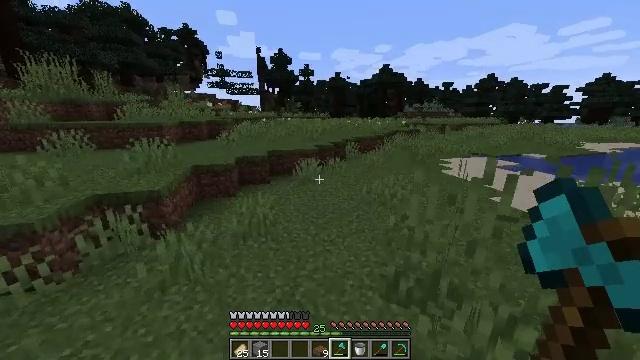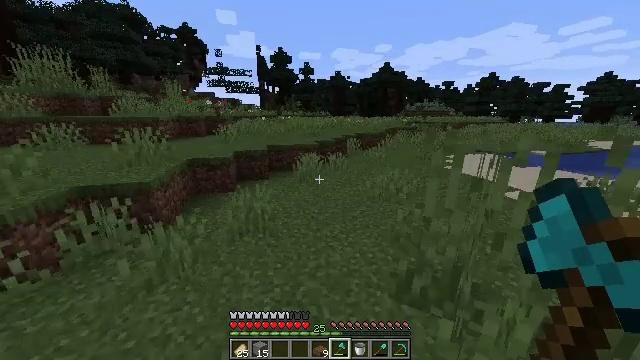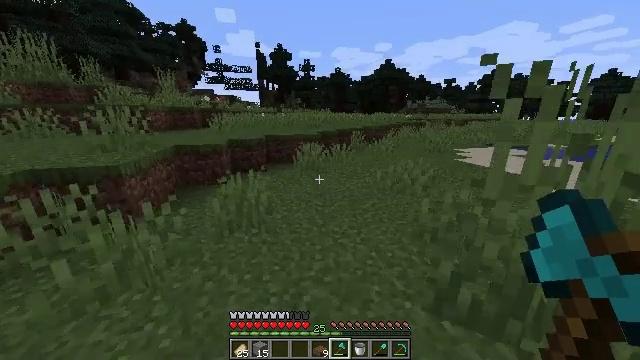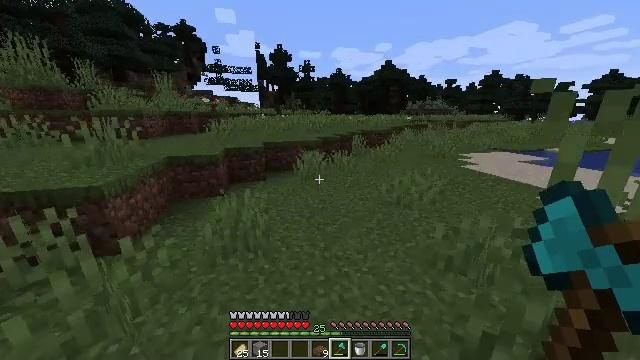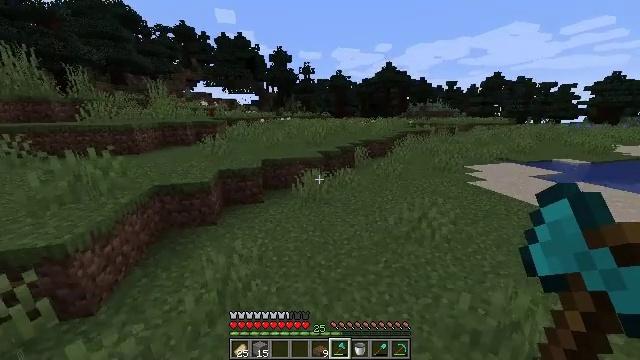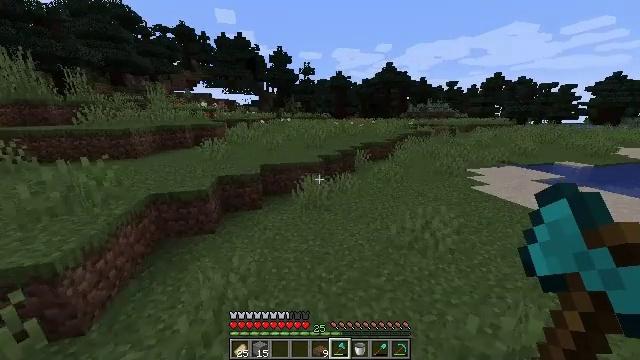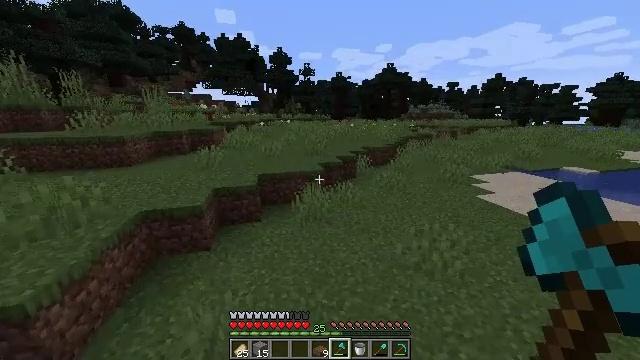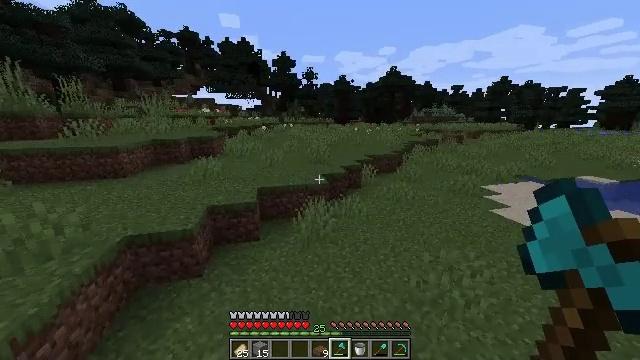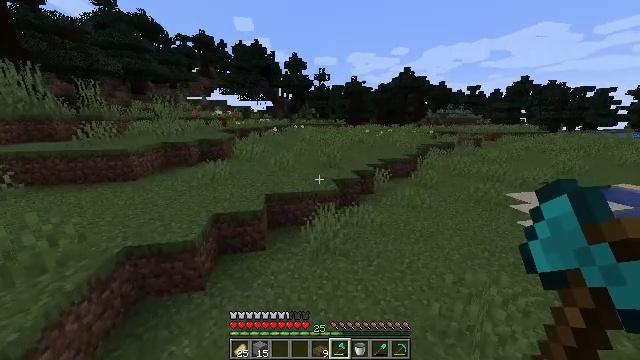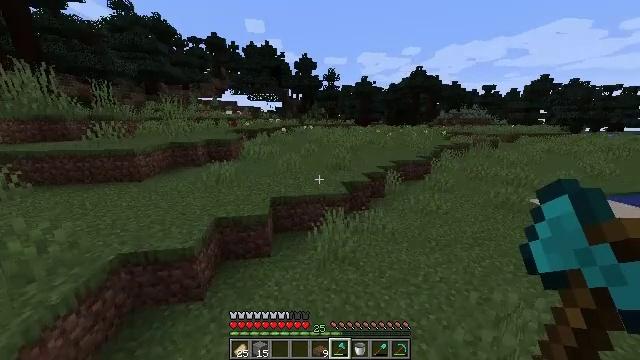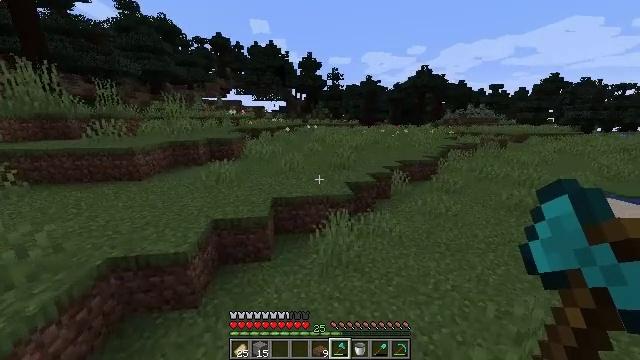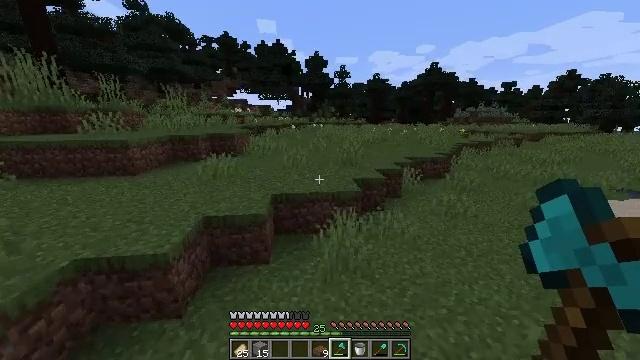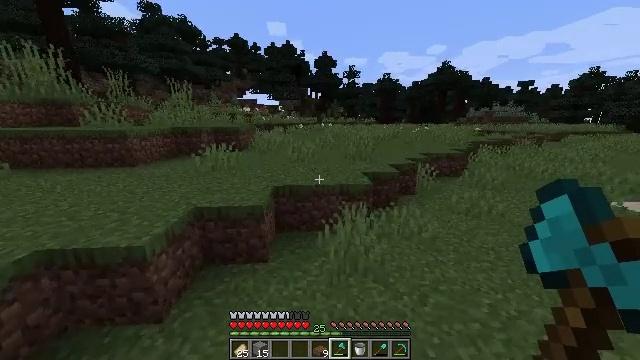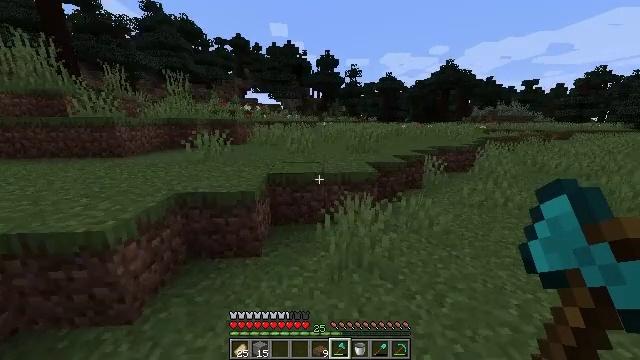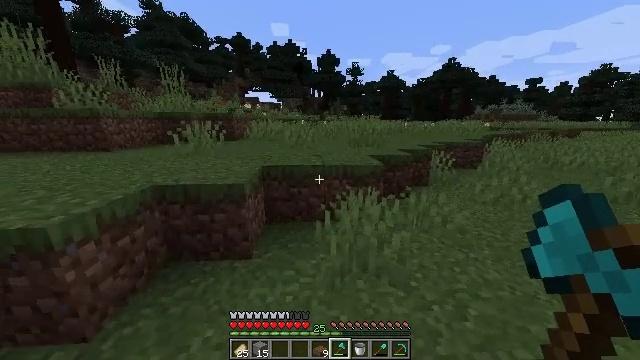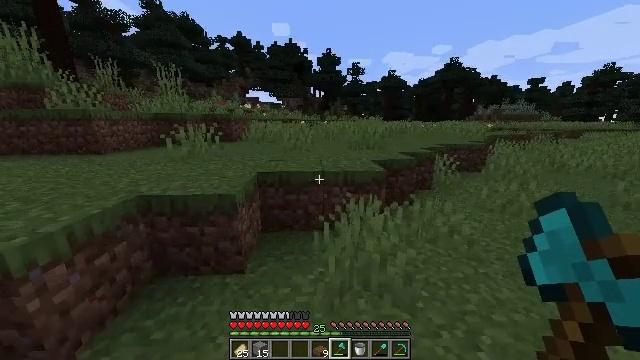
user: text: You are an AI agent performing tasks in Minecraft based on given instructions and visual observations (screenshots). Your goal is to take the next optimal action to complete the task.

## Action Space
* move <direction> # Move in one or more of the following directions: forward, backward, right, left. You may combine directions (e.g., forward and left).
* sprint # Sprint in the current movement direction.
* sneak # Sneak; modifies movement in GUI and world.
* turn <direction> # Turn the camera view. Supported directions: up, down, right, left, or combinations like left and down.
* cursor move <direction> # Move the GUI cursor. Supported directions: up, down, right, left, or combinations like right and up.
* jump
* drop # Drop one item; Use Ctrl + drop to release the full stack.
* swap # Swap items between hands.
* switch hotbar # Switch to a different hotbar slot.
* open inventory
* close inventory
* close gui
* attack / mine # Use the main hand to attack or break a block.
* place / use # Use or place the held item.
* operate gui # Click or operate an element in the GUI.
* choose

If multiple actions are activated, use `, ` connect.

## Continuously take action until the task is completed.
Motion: motion action
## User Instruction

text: Kill the cow.
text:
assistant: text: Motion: move forward, jump
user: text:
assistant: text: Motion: move forward, jump
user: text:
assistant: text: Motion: move forward, jump
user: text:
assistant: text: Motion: move forward, sprint, jump
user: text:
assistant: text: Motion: move forward, sprint, jump
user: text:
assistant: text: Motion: move forward, sprint, jump
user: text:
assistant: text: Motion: move forward, sprint, jump
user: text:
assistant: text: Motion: move forward, turn left, jump
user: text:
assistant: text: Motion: move forward, turn left, jump
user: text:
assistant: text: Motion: move forward, turn left, jump
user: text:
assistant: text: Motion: move forward, turn left, jump
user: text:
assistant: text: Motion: move forward, turn left, jump
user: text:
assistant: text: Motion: move forward, jump
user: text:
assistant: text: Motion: move forward, jump
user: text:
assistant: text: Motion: move forward, jump
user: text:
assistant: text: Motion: move forward, jump
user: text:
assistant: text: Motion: move forward, jump
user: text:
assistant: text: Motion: move forward, jump
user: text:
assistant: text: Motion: move forward, jump
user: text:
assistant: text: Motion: move forward, jump
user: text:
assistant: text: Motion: move forward, jump
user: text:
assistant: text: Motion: move forward, sprint, jump
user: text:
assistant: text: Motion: move forward, sprint, jump
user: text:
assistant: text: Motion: move forward, sprint, jump
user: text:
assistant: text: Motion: move forward, sprint, jump
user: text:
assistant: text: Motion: move forward, jump
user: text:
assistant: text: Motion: move forward, jump
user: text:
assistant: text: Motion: move forward, jump
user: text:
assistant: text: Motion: move forward, jump
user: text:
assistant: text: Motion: move forward, jump